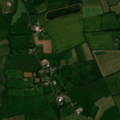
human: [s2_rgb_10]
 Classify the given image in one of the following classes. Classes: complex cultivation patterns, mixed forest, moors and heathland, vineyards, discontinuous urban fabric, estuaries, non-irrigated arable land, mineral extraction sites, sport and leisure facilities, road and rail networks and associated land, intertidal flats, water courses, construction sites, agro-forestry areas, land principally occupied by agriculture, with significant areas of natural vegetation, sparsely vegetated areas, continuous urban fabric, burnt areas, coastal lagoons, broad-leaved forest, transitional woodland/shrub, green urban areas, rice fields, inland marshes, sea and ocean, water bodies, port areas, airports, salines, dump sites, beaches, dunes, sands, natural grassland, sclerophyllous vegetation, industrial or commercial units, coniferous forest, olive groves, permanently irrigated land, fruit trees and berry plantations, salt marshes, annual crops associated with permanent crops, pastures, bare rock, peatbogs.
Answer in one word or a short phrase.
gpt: non-irrigated arable land, pastures, complex cultivation patterns